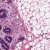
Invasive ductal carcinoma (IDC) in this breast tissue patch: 0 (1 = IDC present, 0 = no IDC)